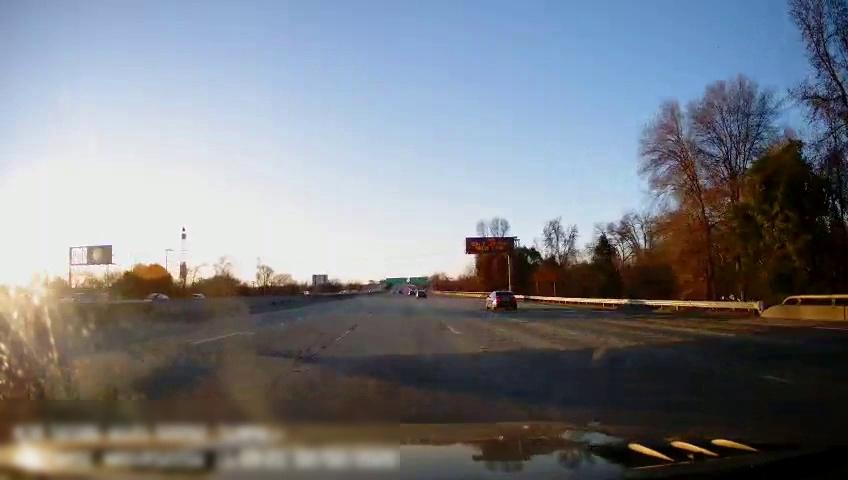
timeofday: Day
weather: Sunny
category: Drivable Space
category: Vehicles | Car
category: Vehicles | Car
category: Vehicles | Car
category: Vehicles | Car
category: Lanes | Current Lane
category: Lanes | Current Lane
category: Lanes | Alternate Lane
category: Lanes | Alternate Lane
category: Lanes | Alternate Lane
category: Lanes | Alternate Lane